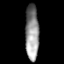
Tissue: prostate
Cell type: T cells
Senescence score: 0.6883
Nuclear area (px): 740
Mean DAPI intensity: 145.368